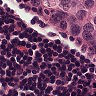
Metastatic tissue present: yes